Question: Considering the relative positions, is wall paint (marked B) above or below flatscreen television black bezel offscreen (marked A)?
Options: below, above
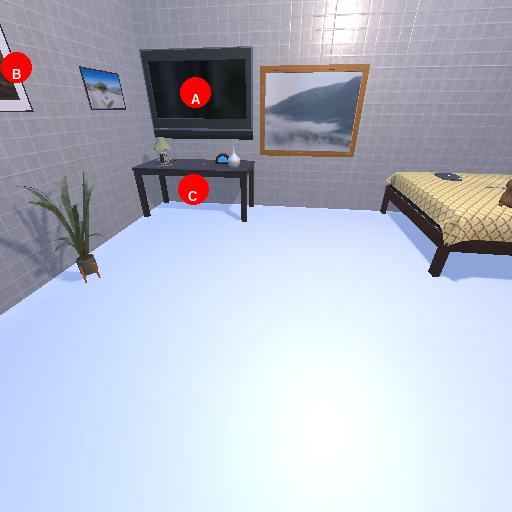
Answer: below